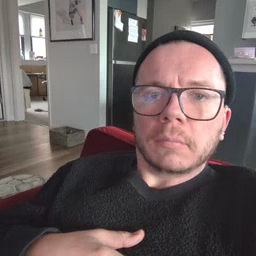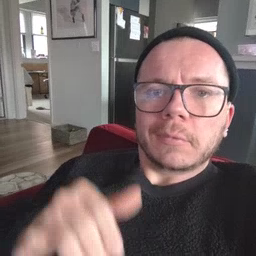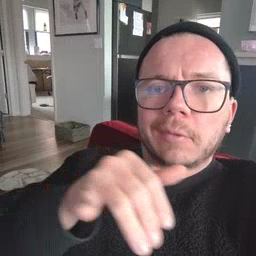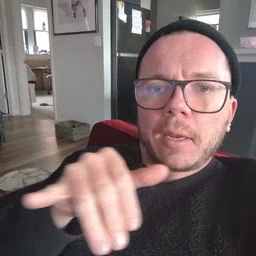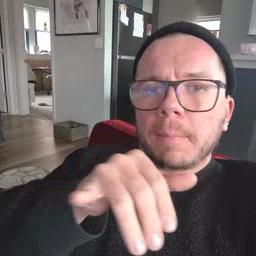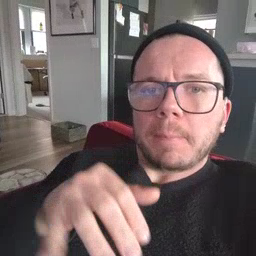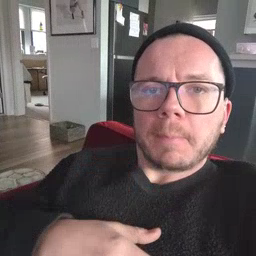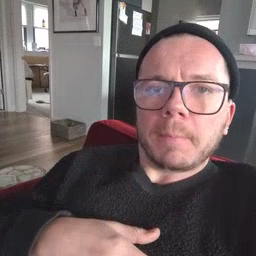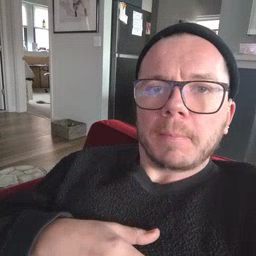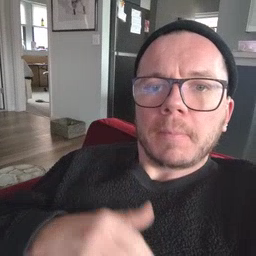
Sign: same